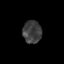
Tissue: skin
Cell type: Epithelial cells
Senescence score: 0.28
Nuclear area (px): 413
Mean DAPI intensity: 62.375